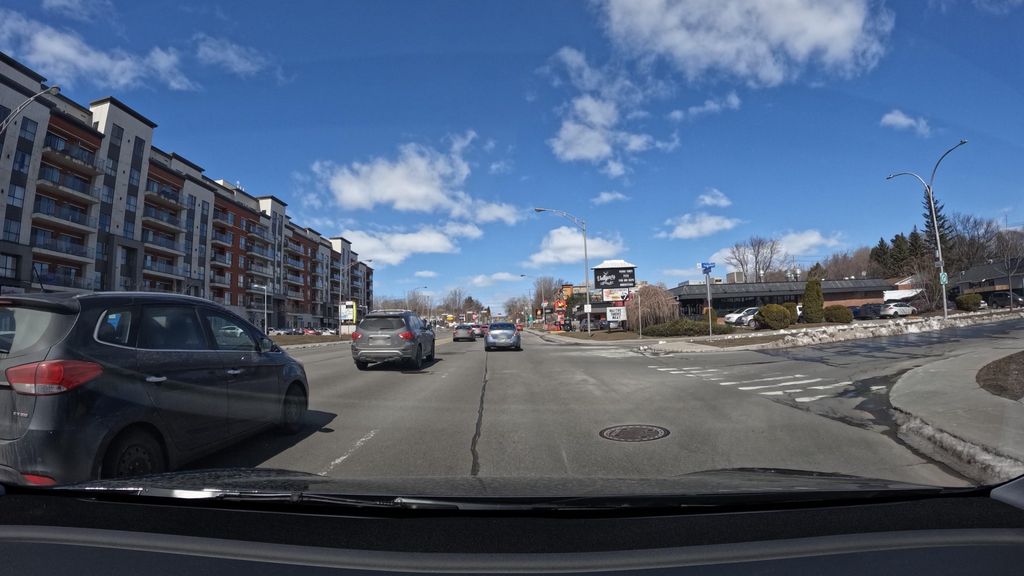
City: montreal